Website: bh-photo
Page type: billing-address
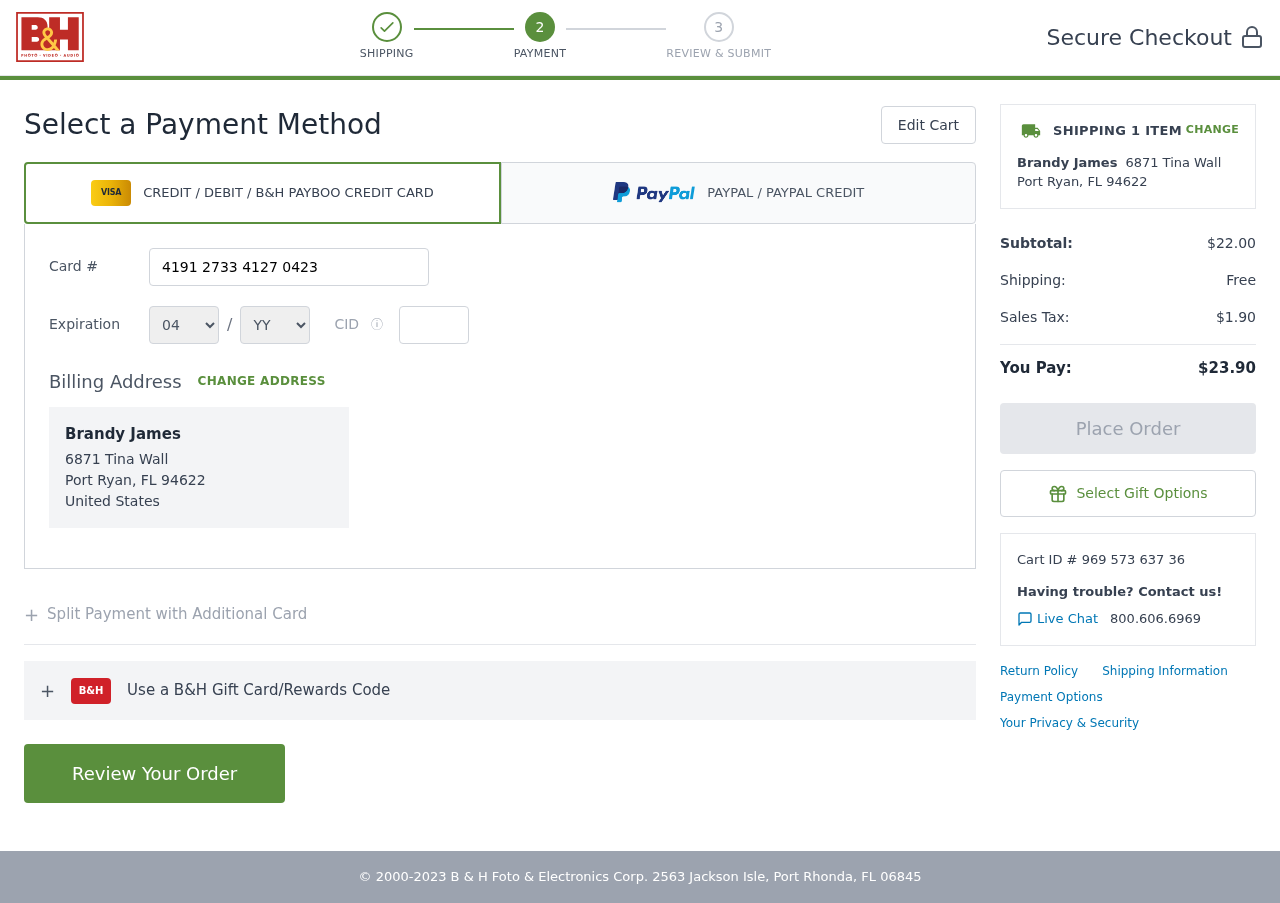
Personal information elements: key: PII_CARD_CVV
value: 794
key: PII_CARD_EXPIRY_MONTH
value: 04
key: PII_CARD_EXPIRY_YEAR
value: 28
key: PII_CARD_NUMBER
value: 4191 2733 4127 0423
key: PII_CITY_STATE_ZIP
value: Port Ryan, FL 94622
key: PII_COUNTRY
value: United States
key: PII_FULLNAME
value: Brandy James
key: PII_STREET
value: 6871 Tina Wall
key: PII_FULLNAME2
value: Brandy James
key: PII_STREET2
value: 6871 Tina Wall
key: PII_CITY_STATE_ZIP2
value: Port Ryan, FL 94622
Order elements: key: ORDER_NUM_ITEMS
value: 1
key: ORDER_SUBTOTAL
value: $22.00
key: ORDER_SHIPPING_COST
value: Free
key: ORDER_TAX
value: $1.90
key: ORDER_TOTAL
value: $23.90
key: ORDER_ID
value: Cart ID # 969 573 637 36